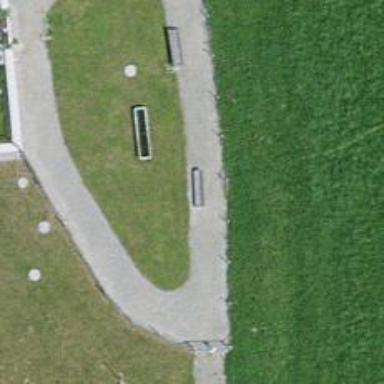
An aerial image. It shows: Bench for seating.